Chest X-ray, AP view. Patient: 27 years old, sex F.
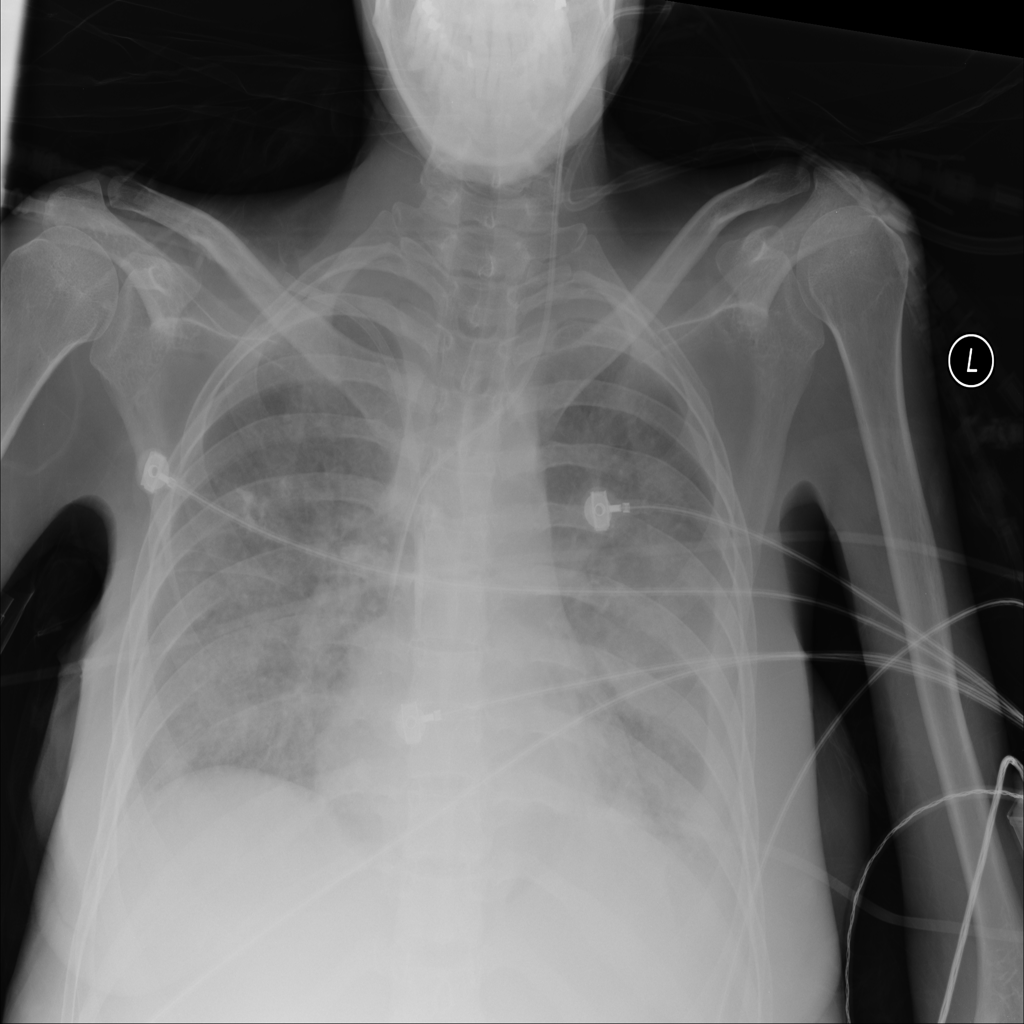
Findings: Effusion, Infiltration